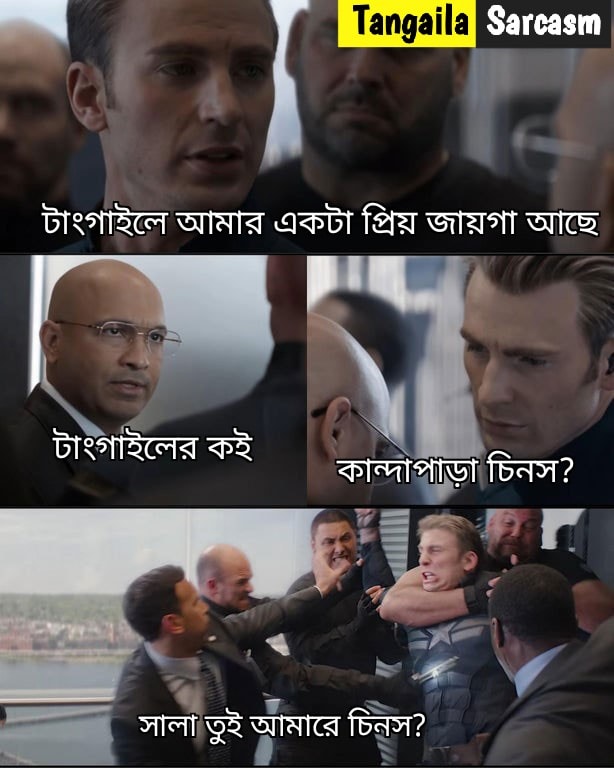
Text: টাংগাইলে আমার একটা প্রিয় জায়গা আছে টাংগাইলের কই কান্দাপাড়া চিনস ? সালা তুই আমারে চিনস ?
Label: Non Hate